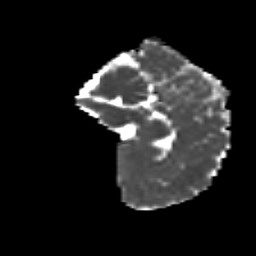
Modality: MD
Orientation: sagittal
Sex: male
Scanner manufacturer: siemens
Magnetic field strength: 3 T
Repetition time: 5 s
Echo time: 0.071 s